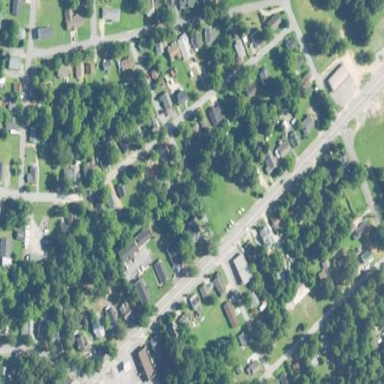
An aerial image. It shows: Residential area within neighborhood.